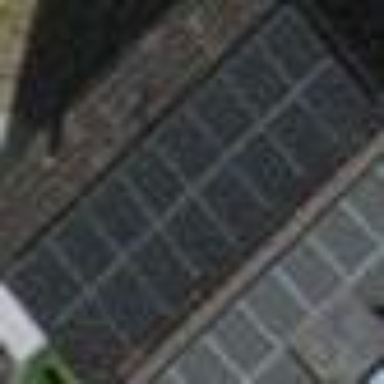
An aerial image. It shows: Solar power generator using photovoltaic method with solar photovoltaic panel types.